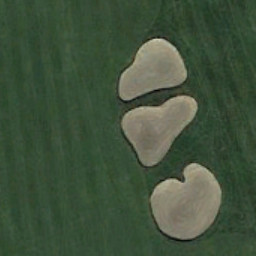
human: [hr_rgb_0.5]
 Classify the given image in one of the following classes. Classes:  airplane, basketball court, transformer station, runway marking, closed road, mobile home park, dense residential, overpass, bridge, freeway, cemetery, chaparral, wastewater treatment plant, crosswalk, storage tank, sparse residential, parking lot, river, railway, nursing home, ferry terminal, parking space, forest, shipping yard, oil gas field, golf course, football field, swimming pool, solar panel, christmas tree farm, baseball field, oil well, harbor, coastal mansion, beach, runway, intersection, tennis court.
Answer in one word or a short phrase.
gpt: golf course